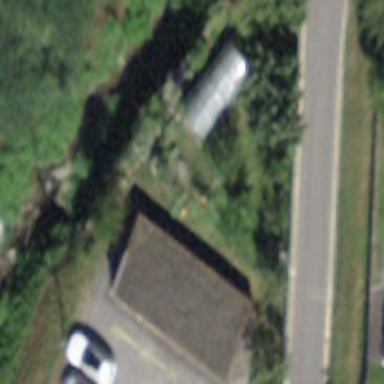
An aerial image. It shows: Group of garages.